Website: walmart
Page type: address-validator
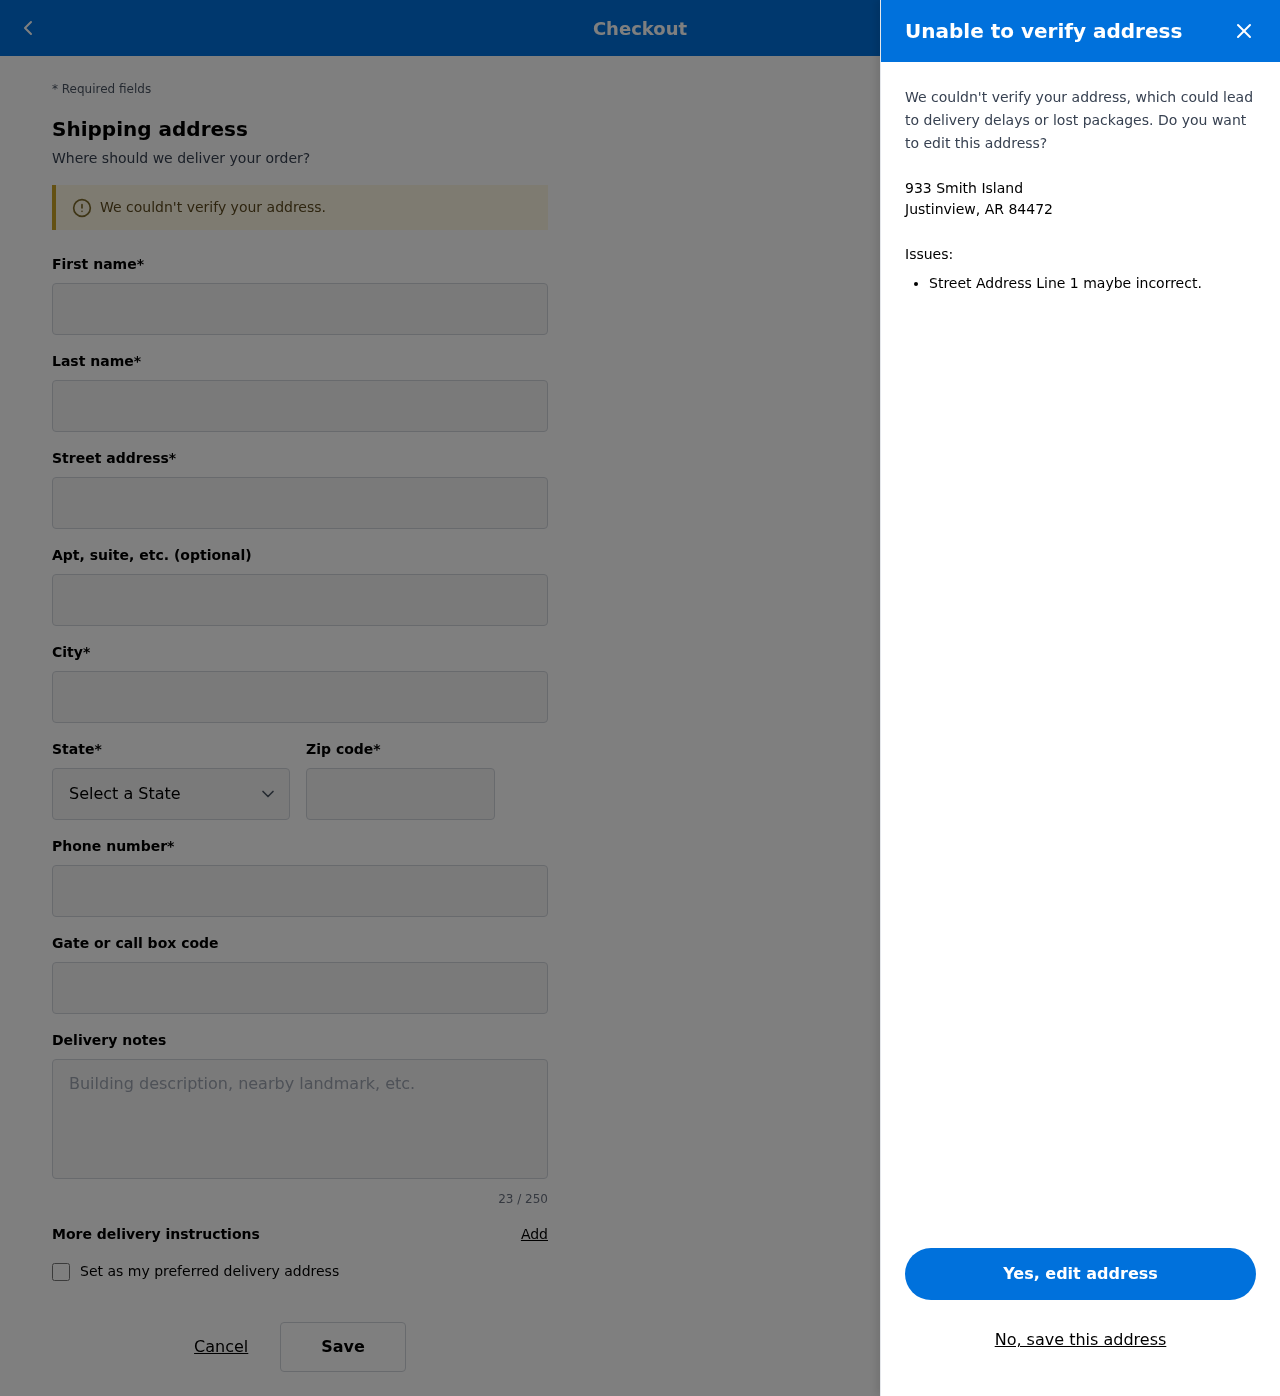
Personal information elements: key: PII_CITY_STATE_ZIP
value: Justinview, AR 84472
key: PII_DELIVERY_INSTRUCTIONS
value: Place in package locker
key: PII_STATE_ABBR
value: AR
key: PII_STREET
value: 933 Smith Island
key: PII_FIRSTNAME
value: Holly
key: PII_LASTNAME
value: Bailey
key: PII_CITY
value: Justinview
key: PII_POSTCODE
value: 84472
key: PII_PHONE
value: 6268027714
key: PII_SECURITY_CODE
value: FW56